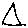
Label: triangle